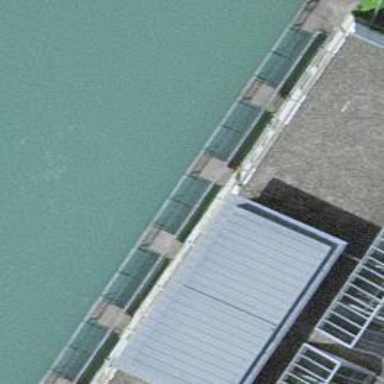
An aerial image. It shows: Footway bridge with metal grid surface.